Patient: sex M, age 60
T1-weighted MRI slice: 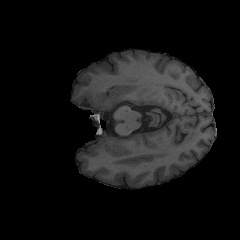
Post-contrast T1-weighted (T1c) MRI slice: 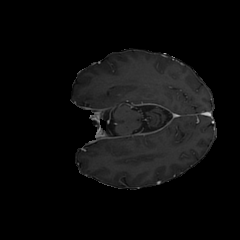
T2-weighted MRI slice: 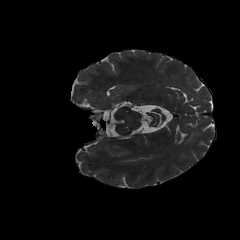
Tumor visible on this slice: no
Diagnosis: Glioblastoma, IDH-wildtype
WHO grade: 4